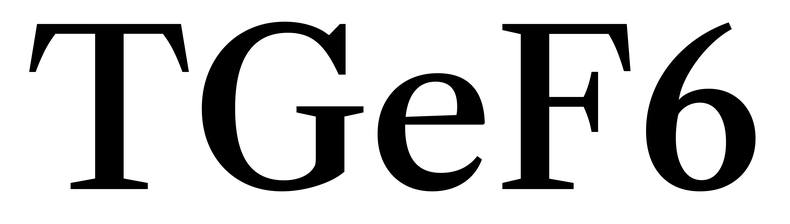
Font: LibreCaslonText_Medium